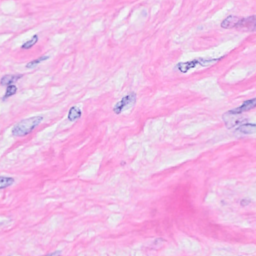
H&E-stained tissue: Breast